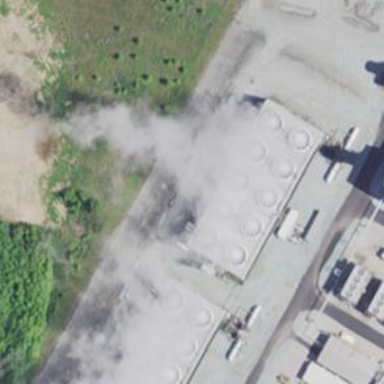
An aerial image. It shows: Industrial building used for cooling purposes.